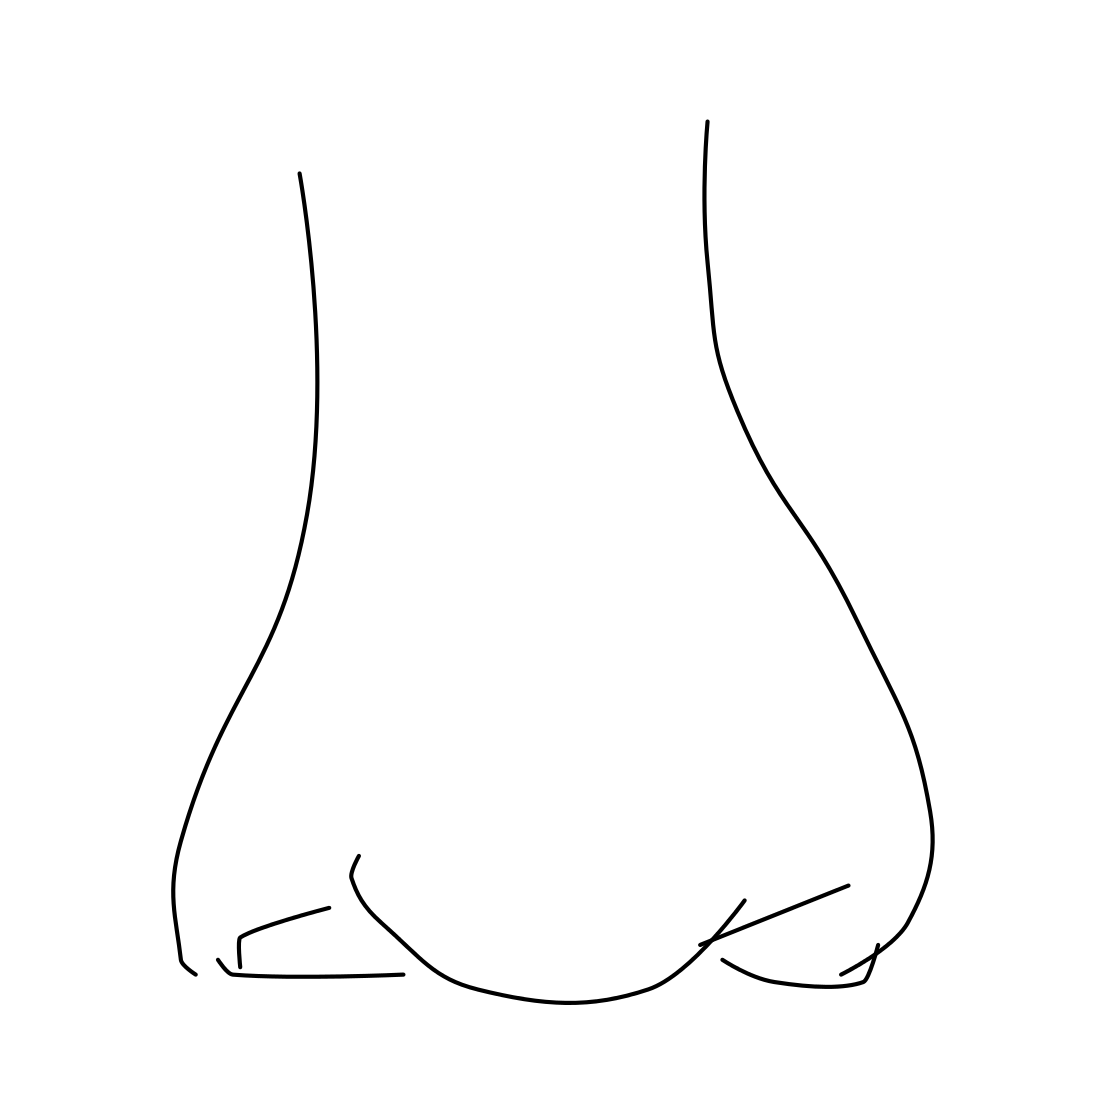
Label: nose